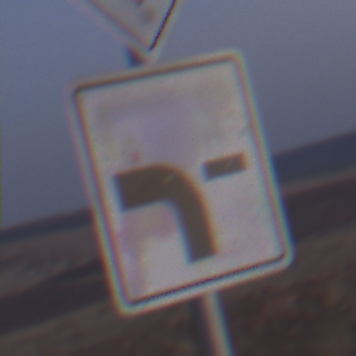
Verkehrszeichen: VerlaufVorfahrtsstrasse6
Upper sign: Vorfahrtsstrasse
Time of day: SunriseSunset
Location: Outdoor (Nature)
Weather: Clear
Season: NotSpecified
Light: Natural